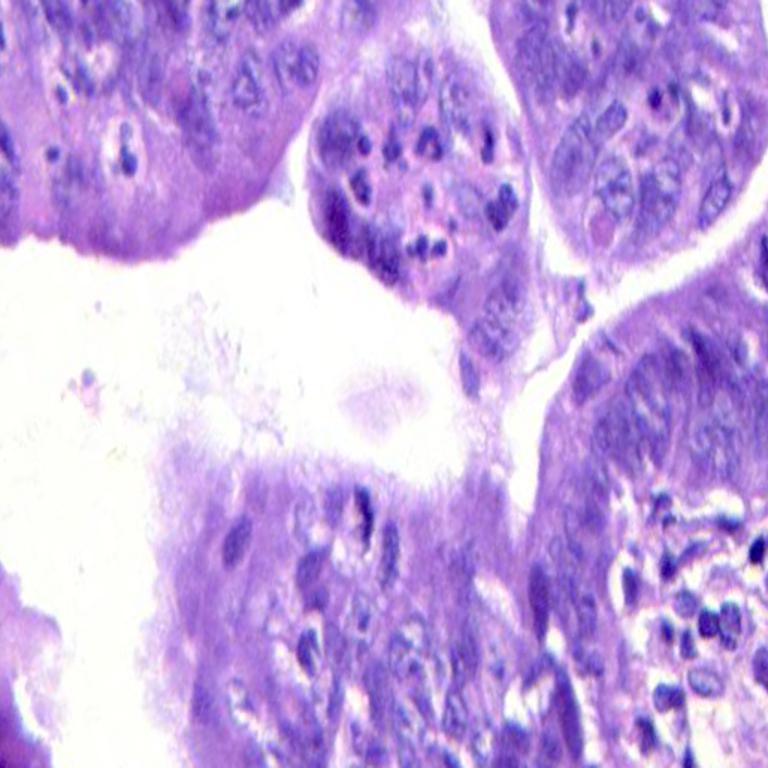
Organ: colon
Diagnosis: adenocarcinomas